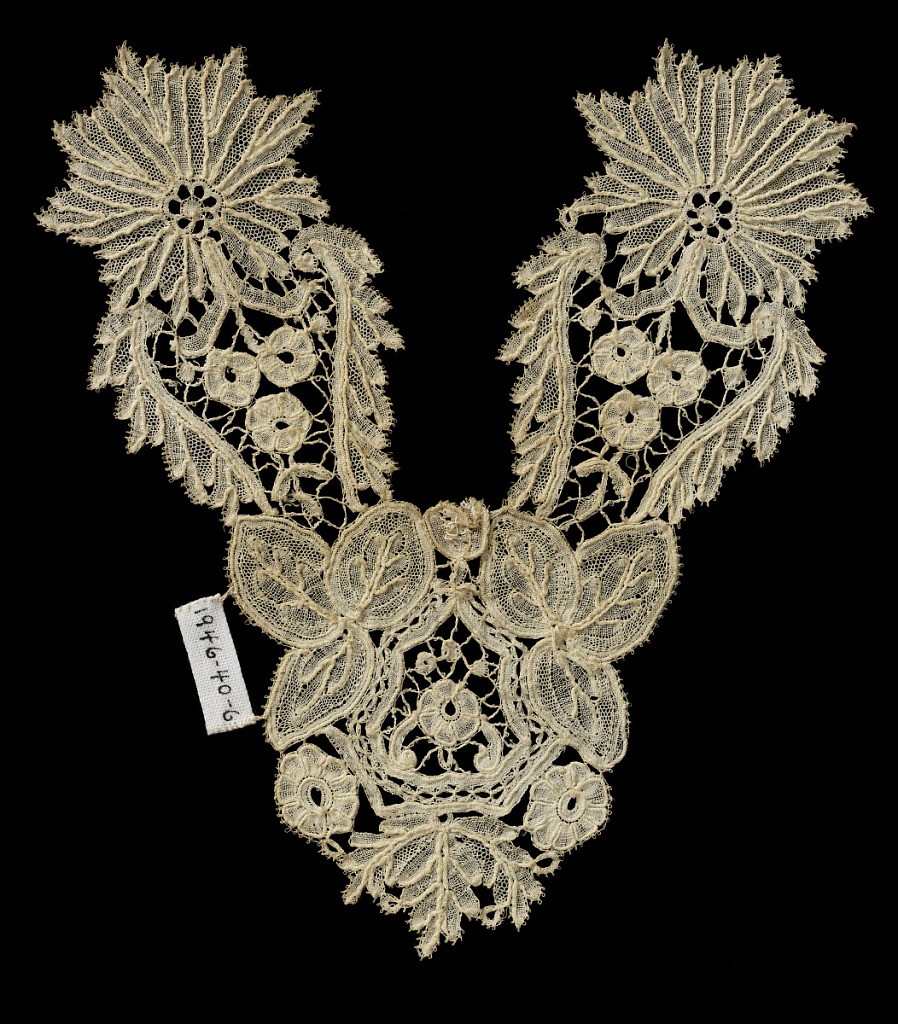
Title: Lace ornament
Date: late 19th century
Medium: linen Technique: Brussels-style bobbin lace
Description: Ornament in design of small flowers with several types of leaves. Probably intented to be worn as a jabot.